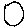
Label: triangle